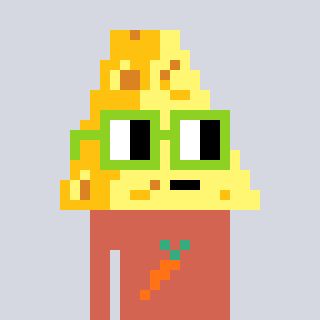
a pixel art character with square light green glasses, a cheese-shaped head and a peachy-colored body on a cool background